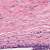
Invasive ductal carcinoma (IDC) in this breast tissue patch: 0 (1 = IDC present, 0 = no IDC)